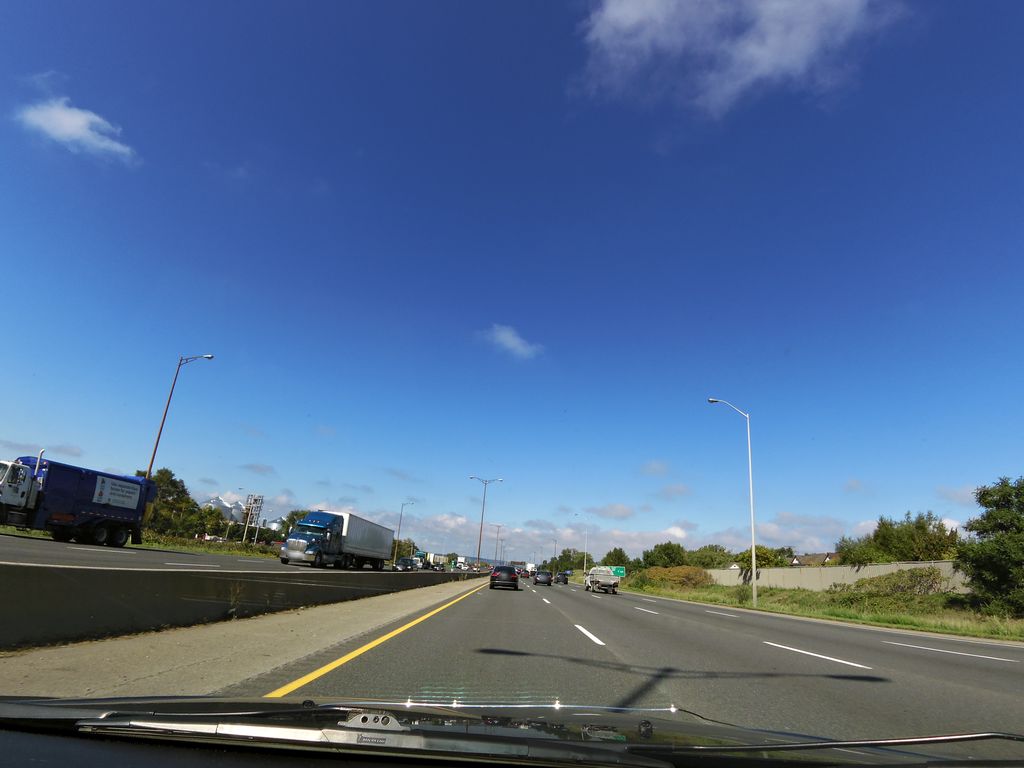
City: hamilton